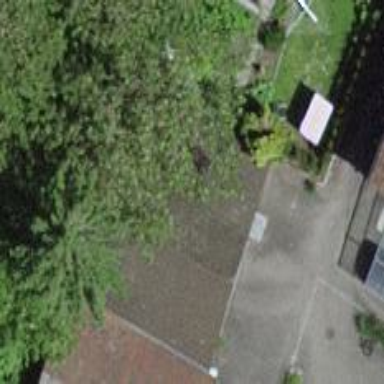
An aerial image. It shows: Group of garages.